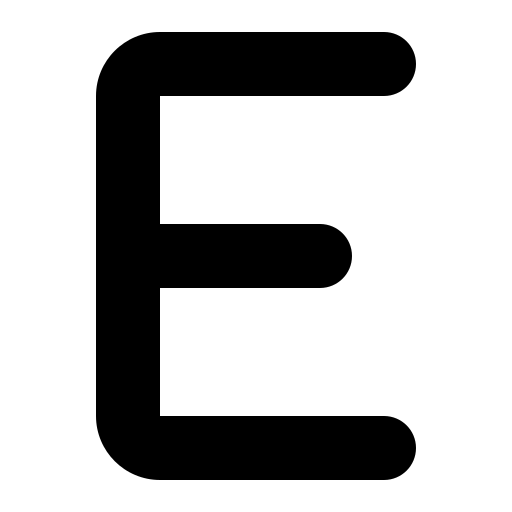
Tags: icon, FontAwesome, fa-icon, solid, e